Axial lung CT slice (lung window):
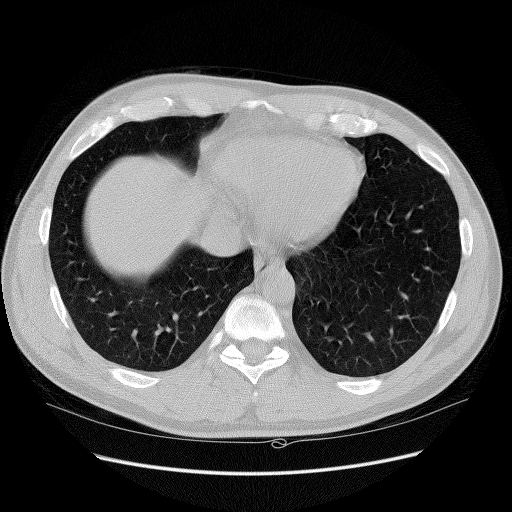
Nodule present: no